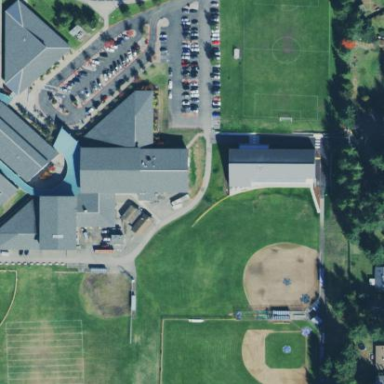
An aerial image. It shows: School building.